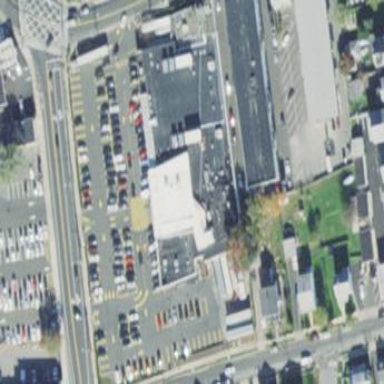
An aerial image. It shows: Part of building.